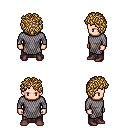
a pixel art fantasy rpg character, male body template, human, light skin, chain mail, robe skirt, blonde curly afro hairstyle, maroon shoes, four views (front, back, left, right), 2x2 character sprite sheet, small pixel art, hard edges, no anti-aliasing